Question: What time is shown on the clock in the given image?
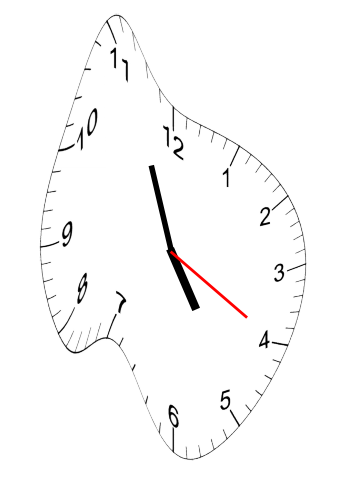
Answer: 04:56:20